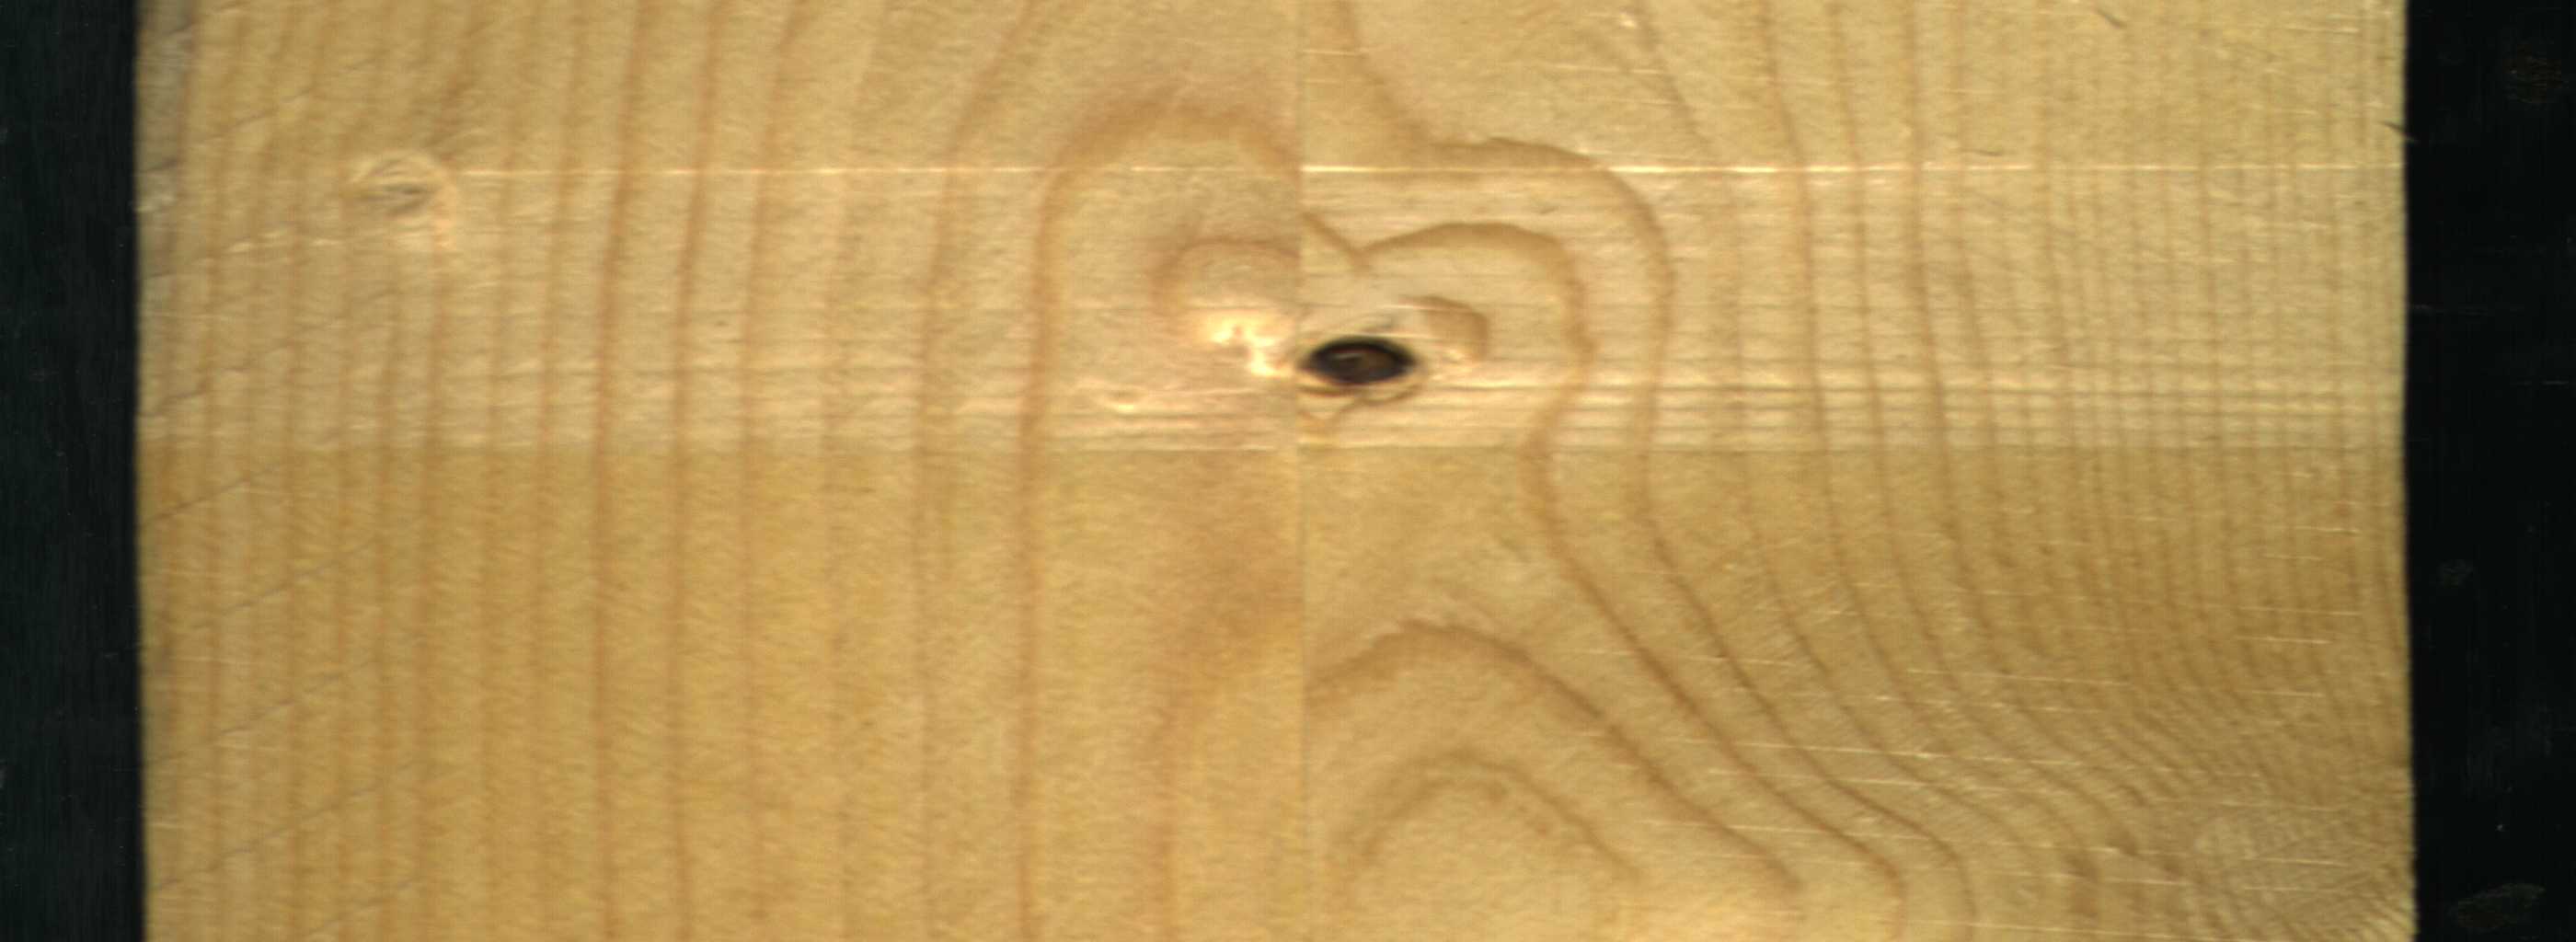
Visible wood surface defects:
Dead_Knot